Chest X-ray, AP view. Patient: 47 years old, sex F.
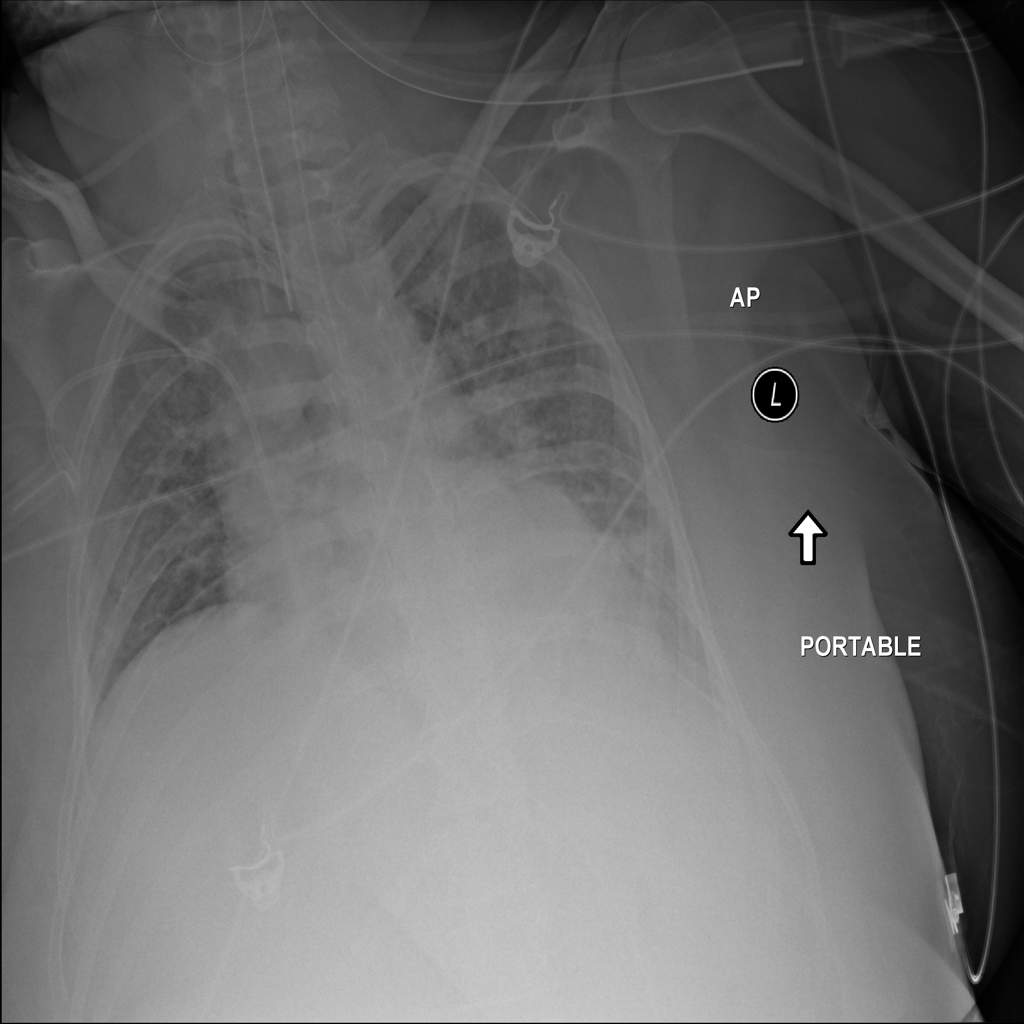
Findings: Atelectasis, Infiltration